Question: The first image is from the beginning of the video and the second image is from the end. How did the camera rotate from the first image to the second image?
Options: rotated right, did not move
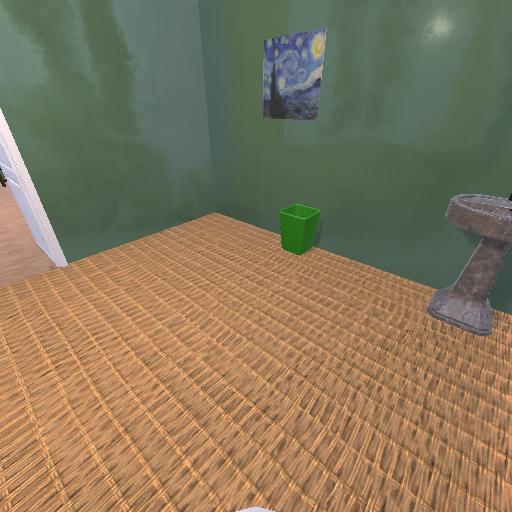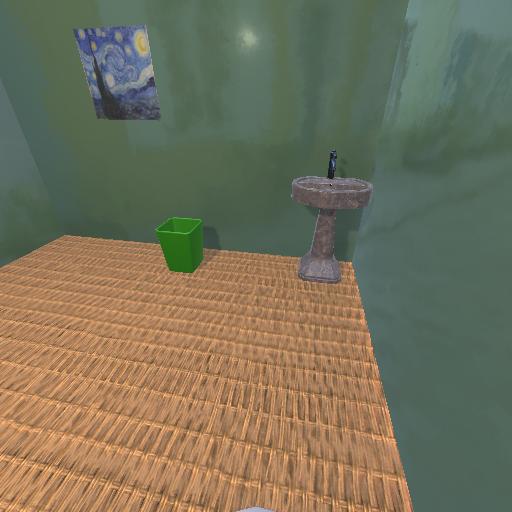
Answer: rotated right